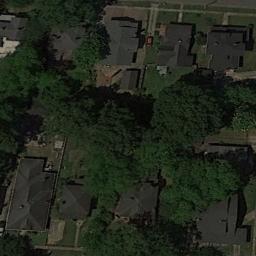
Label: residential